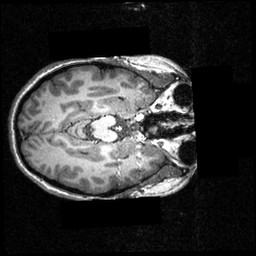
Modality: T1w
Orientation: axial
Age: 26
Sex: female
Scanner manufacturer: siemens
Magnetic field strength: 3.951 T
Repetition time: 1.5 s
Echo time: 0.00335 s